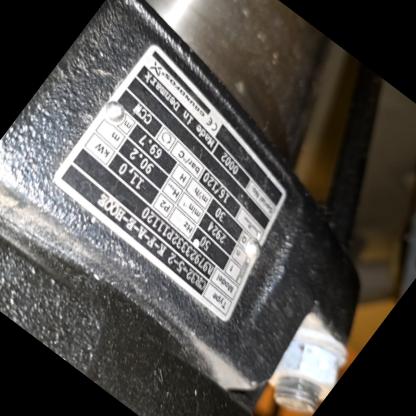
Klasa: tabliczka-znamionowa